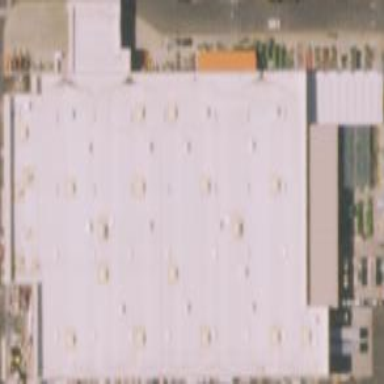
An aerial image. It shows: Retail building with flat roof.